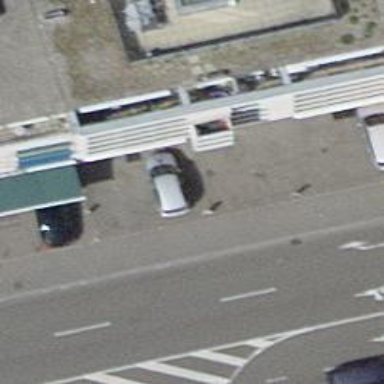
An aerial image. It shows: Clothing store.